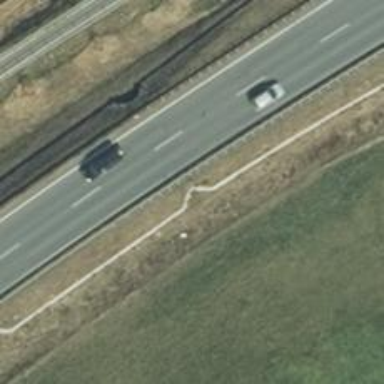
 designed as tunnel for animals to safely pass underneath roads."